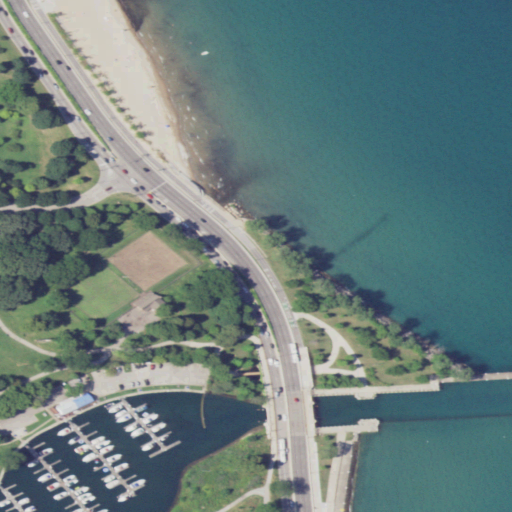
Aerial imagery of beach in Illinois named Fiftyninth Street Beach containing open water, high intensity development, medium intensity development, low intensity development, barren land, grassland, open development, and shrub